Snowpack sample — Buffalo Mountain, Silverthorne, Colorado, USA (1/25/25, 10:11 AM MST)
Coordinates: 39.6222, -106.1139
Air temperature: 22 °F
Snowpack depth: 110 cm
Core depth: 30 cm
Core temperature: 42.8 °F
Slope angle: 12°, slope face: 102°
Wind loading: high
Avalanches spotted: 0
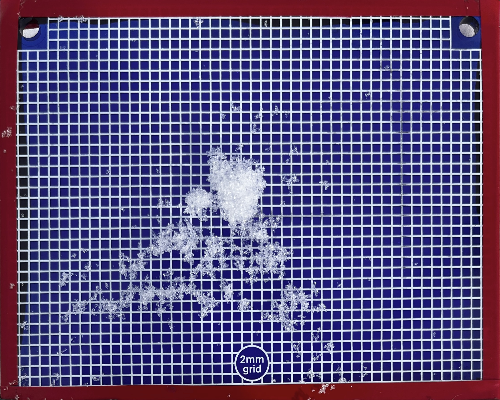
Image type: profile
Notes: No avalanches nearby, collected on the outskirts of a fire break 15 meters from the treeline, on way to Buffalo and Red Mountain